Question: I have a tableView with the custom cell (see image below.)
Taking a three row table as an example, if a user changes segment controller in row 0 to "Yes," can I automatically change the segment controllers in rows 1 & 2 to "No?"
I am using the following to detect a segment change:
'''
- (void)seg_changed:(id) sender {
cell=(switchCell*) [[sender superview] superview];
UITableView *table=(UITableView*) [cell superview];
NSIndexPath *path=[table indexPathForCell:cell];
NSLog(@"been pressed %d si %d",path.section, path.row);
}
'''
Much appreciated.

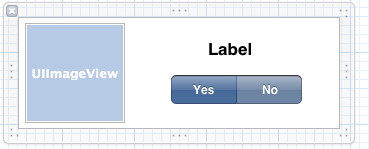
Answer: In this method you call just tell those other segment controllers to set their values to "NO". The hard part is figuring out where those two other controls are. You have to do the hard work of tracking them.
If your design ensures there are always two more cell with segmented controls you can just access the correct cells by incrementing the 'path.row' value.
This change can tell your data model that a value has changed, the model object then updates the associated values, and notifies the cells displaying those other values.
You can add an array to this cell class that keeps track of what other cells should be modified with this change.
(to respond to a comment) To change the setting displayed on the segmented control just set the property 'selectedSegmentIndex' of the 'UISegmentedControl' to the appropriate value. "Yes" should be 0, and "No" should be 1.